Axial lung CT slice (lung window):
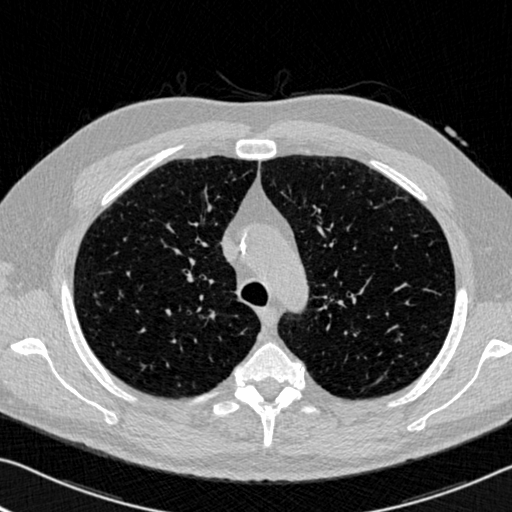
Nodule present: no